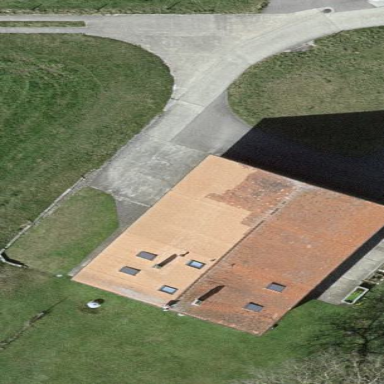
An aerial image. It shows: Simple house.